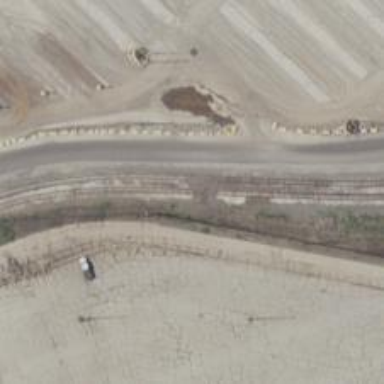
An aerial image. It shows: Rail spur service.